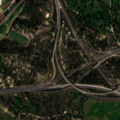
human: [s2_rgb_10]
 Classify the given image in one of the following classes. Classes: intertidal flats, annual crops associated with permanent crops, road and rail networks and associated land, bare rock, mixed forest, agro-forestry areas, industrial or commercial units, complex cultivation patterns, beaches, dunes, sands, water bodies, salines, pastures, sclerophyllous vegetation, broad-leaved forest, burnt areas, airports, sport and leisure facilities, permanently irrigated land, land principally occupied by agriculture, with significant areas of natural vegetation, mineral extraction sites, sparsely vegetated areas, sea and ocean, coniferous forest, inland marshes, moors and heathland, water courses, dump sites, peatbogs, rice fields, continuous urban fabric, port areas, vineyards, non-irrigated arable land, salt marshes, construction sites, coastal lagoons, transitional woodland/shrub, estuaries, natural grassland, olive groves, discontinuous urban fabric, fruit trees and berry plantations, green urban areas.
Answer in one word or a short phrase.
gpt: industrial or commercial units, road and rail networks and associated land, pastures, agro-forestry areas, broad-leaved forest, mixed forest